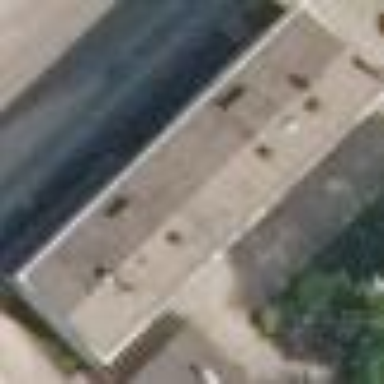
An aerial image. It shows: Building with gabled roof.